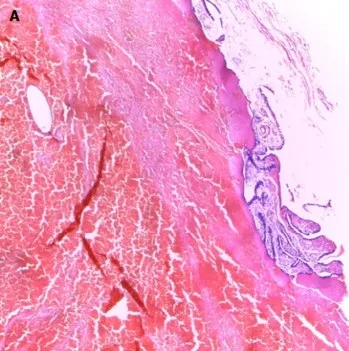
Histology of the left fallopian tube;. Left fallopian tube-luminal blood clot with single chorionic villus at upper left corner, magnification X 40.
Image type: pathology (h&e)